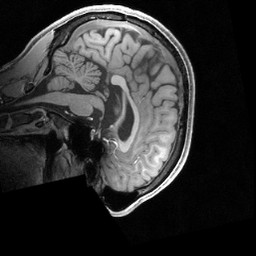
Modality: T1w
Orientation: sagittal
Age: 21
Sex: male
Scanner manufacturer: siemens
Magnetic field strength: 3 T
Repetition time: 2.4 s
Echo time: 0.00224 s